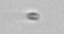
Label: nanoplankton_mix